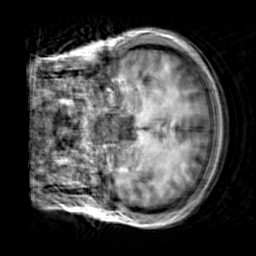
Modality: T1w
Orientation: coronal
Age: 21
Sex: female
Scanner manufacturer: siemens
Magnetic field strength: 3 T
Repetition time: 2.3 s
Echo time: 0.00303 s